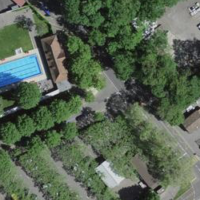
EUNIS habitat code: 55
Species observed at this site:
Carpinus betulus